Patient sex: M
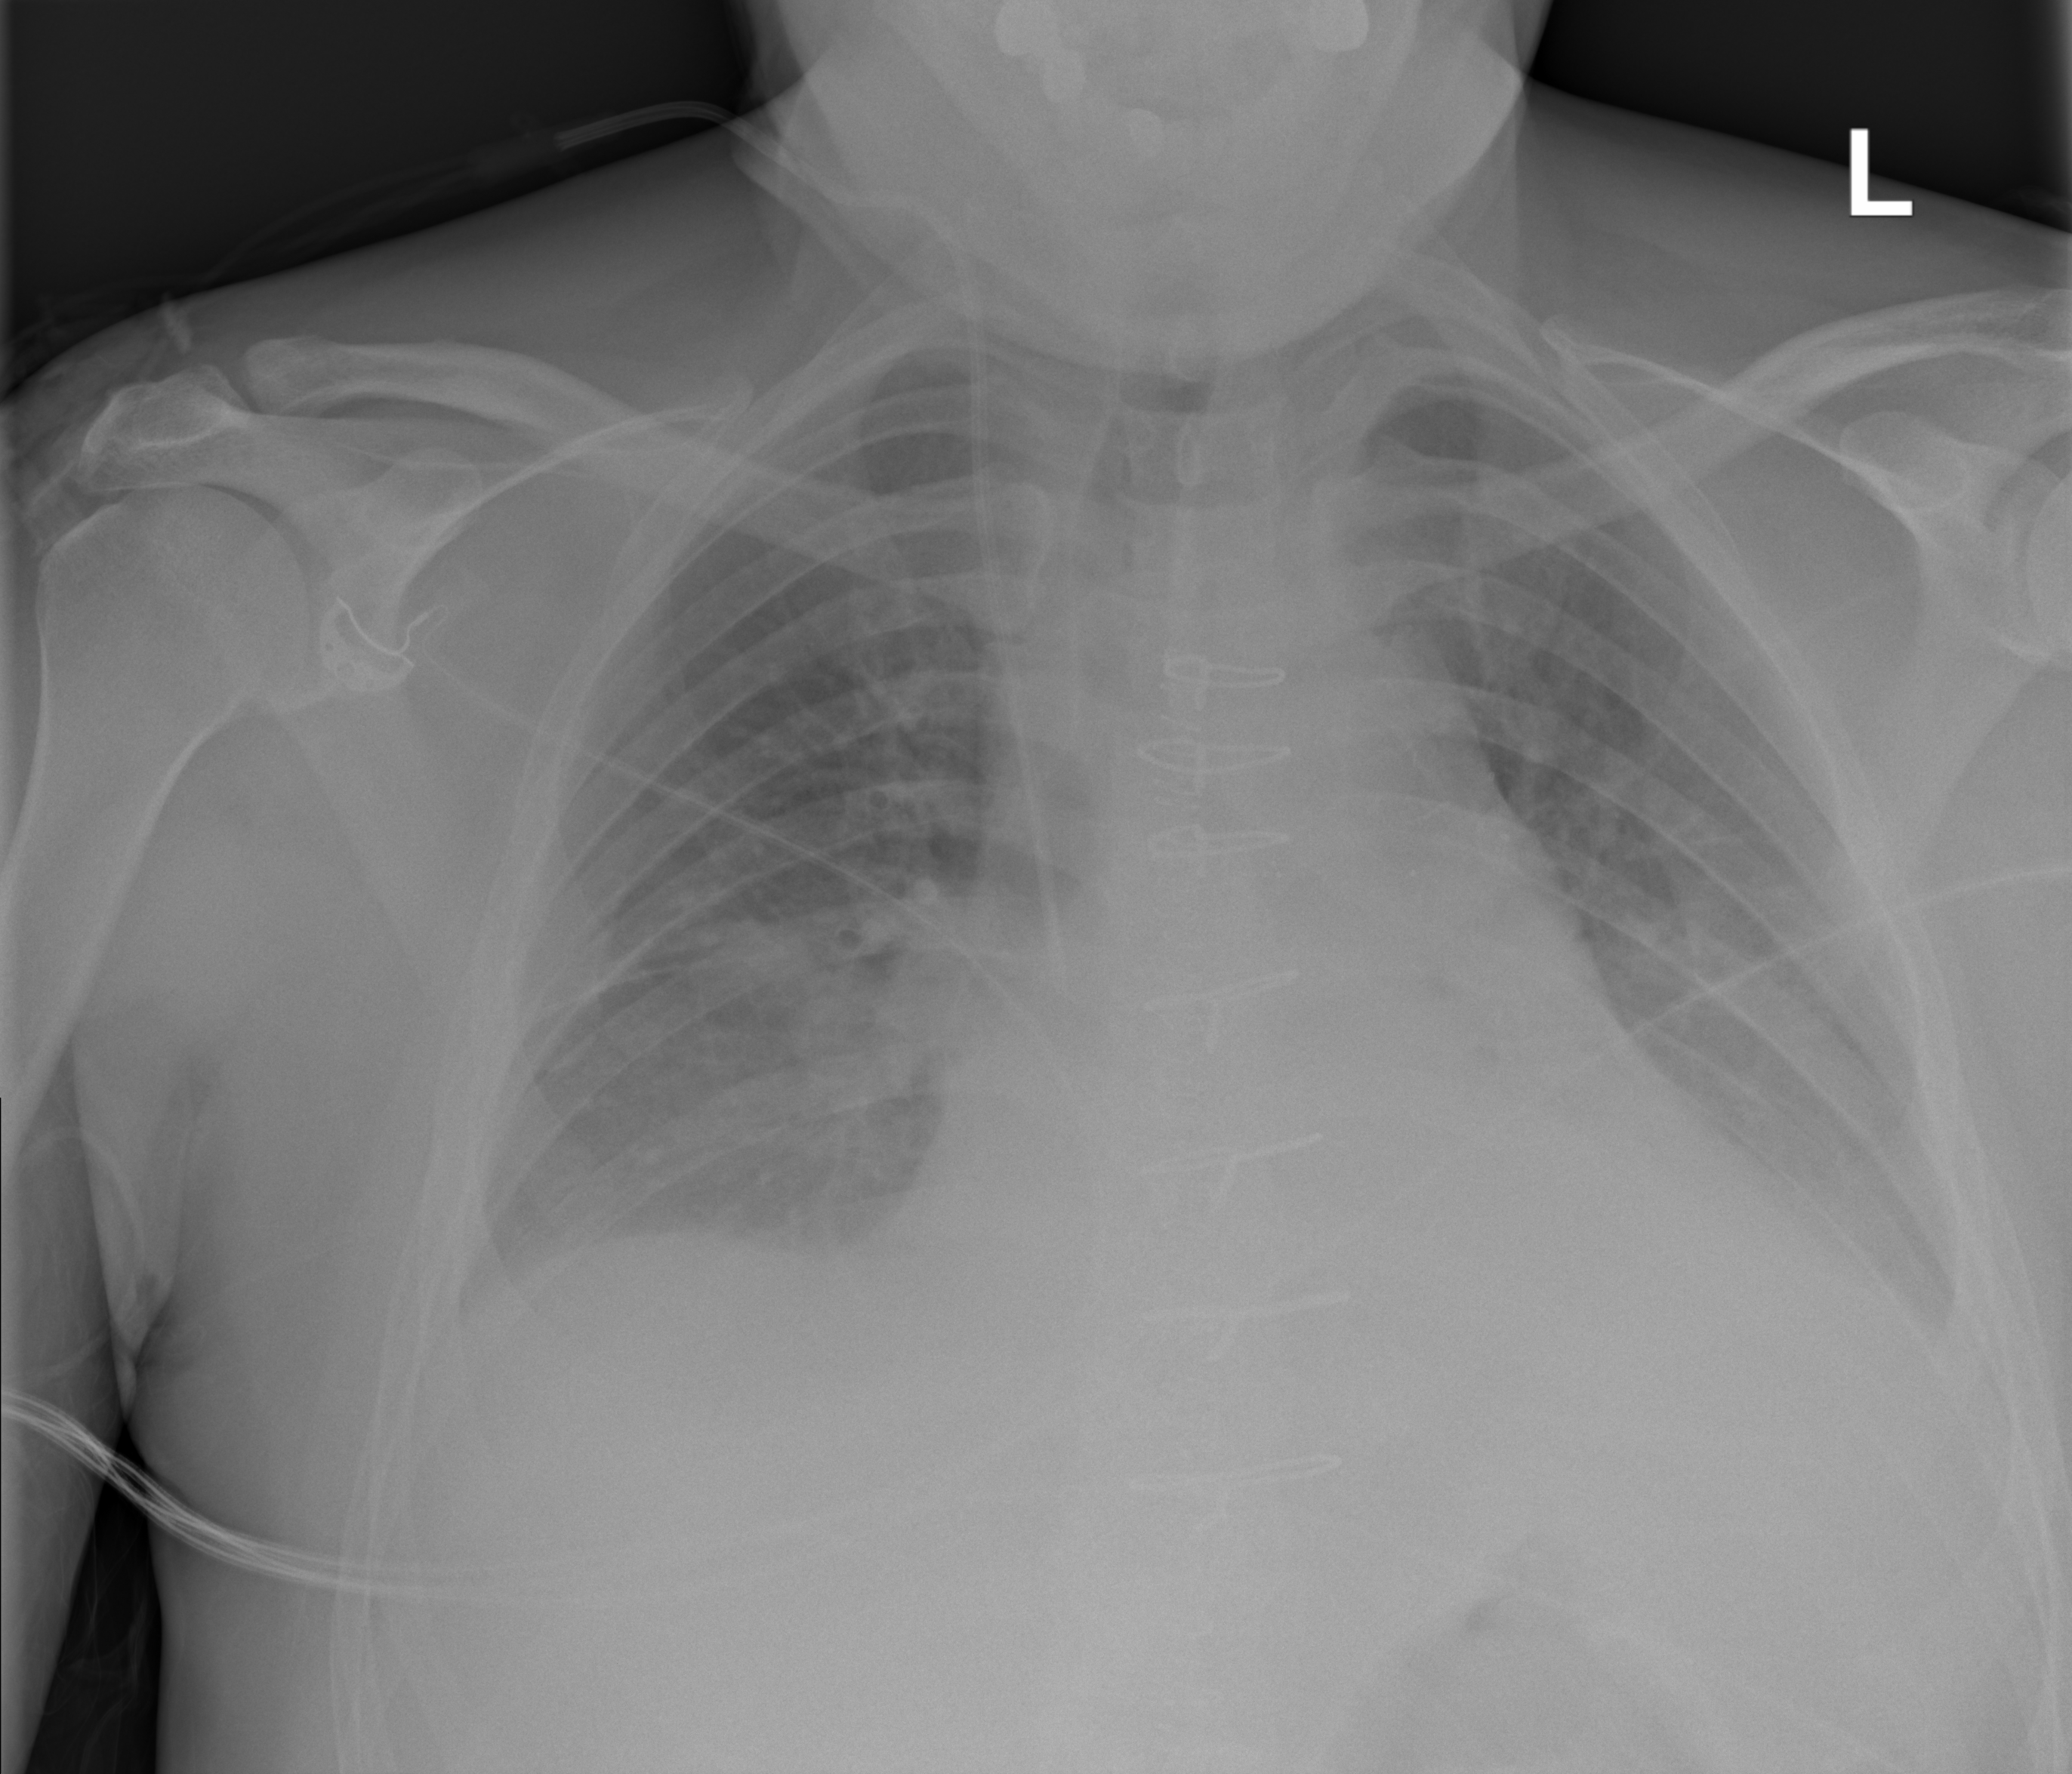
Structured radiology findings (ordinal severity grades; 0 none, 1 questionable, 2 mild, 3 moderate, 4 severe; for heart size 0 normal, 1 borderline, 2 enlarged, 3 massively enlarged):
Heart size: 2
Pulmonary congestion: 2
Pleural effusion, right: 0
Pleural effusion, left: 2
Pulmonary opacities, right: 0
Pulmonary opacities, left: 0
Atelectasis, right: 2
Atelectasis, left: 2